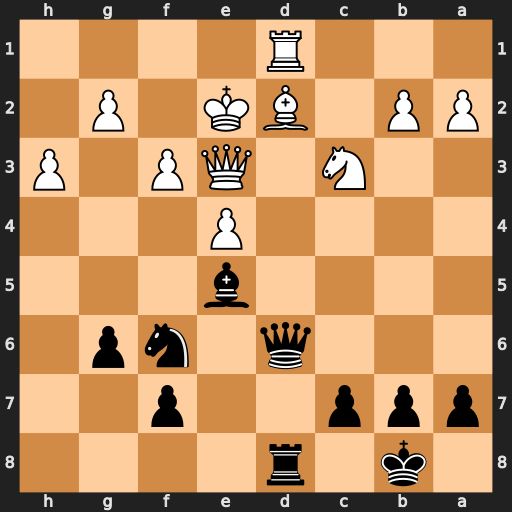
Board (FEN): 1k1r4/ppp2p2/3q1np1/4b3/4P3/2N1QP1P/PP1BK1P1/3R4
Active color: b
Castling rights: -
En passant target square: -
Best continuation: Qa6+ Kf2 Bd4